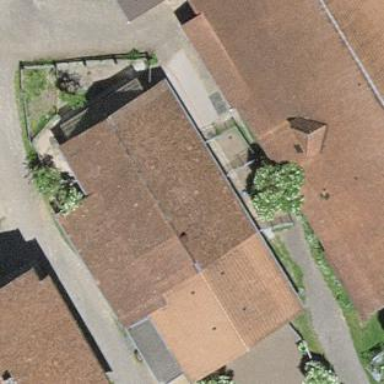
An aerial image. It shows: Stable building.